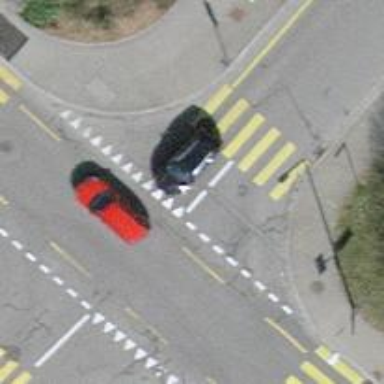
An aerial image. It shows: Road with "give way" sign.